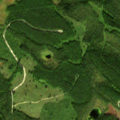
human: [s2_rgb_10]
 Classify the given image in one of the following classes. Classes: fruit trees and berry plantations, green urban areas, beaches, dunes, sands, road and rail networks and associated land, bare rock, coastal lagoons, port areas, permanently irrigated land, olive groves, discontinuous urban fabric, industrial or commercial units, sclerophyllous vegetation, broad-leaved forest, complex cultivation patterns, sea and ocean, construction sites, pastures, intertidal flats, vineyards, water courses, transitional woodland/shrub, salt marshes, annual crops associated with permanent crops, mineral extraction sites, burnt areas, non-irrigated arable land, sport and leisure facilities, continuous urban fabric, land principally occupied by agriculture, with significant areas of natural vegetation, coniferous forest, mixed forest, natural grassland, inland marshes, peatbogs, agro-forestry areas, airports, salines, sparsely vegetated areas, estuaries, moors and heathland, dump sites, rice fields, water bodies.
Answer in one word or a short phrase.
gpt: coniferous forest, transitional woodland/shrub